Question: Why is my y axis misplaced and how do I fix it?! I cannot understand why the 'y' axis is on top of the graph. Any thoughts appreciated.

These are the options that I'm using. I've tried grabbing the generated y-axis class and manually using css to hack it a few pixels to the left but the whole graph just shifts over. As far as I can see there isn't anything in the API that shifts the y axis ticker label relative to the graph.
'''
var options = {
colors: ["#99CCFF", "#000099", "#FF6C47"],
series: {
lines: {show: true, highlightColor:'#000099'},
points: {show: true}
},
xaxis: {
mode: "time",
timeformat: "%d/%m",
markings: [{color: "#000"}],
},
yaxis: {
markings: [{color: "#000"}]
},
grid: {
markings: [{color: "#fff"}],
labelMargin: 10,
axisMargin: 10,
backgroundColor: {
colors: [ "#000099", "#29A3CC" ]
},
borderWidth: {
top: 1,
right: 1,
bottom: 2,
left: 2
}
},
legend: {
show: true,
backgroundOpacity:.5,
labelBoxBorderColor: 1,
position: "nw",
margin: 5
}
};
$.plot("#bpTable", [
{label: "systolic", data: c1},
{label: "diastolic", data: c2}
],
options);
'''
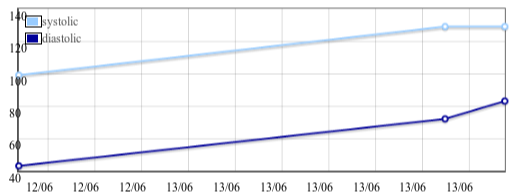
Answer: As @captain suggested, if you call '$.plot' on a hidden placeholder (bpTable), then this is the result. Just don't call '$.plot' until your placeholder is visible, or use some trick to render it off screen (i.e. something like <URL>.